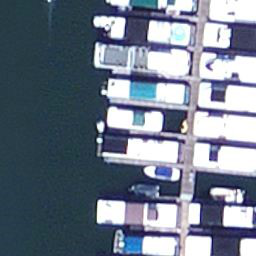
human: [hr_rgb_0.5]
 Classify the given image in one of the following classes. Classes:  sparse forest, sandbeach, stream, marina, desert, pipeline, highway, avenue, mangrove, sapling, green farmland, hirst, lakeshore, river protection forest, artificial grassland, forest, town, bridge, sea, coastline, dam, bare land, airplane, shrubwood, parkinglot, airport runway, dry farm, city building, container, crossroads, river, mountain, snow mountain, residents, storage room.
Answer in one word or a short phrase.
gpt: marina